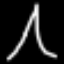
Label: The Eiffel Tower